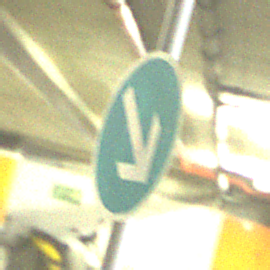
Verkehrszeichen: VorgeschriebeneVorbeifahrtRechts
Umgebung: Indoor, Special
Tageszeit: NotSpecified
Wetter: NotSpecified
Licht: Artificial
Jahreszeit: NotSpecified
Kontrast: HighContrast